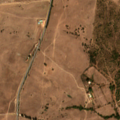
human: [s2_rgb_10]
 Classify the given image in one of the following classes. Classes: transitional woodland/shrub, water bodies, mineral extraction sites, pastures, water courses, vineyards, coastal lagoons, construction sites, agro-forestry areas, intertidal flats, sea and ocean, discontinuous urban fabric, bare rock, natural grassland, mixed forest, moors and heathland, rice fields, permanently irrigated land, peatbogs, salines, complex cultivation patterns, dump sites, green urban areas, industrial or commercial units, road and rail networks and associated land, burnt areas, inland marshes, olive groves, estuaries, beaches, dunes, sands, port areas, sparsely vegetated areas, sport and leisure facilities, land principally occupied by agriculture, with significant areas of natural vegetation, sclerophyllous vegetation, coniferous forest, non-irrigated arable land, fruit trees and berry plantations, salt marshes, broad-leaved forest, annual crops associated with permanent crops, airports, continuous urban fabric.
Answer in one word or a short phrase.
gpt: industrial or commercial units, non-irrigated arable land, pastures, transitional woodland/shrub